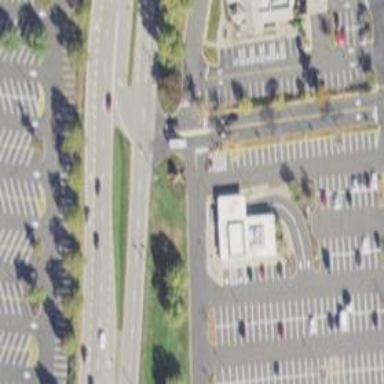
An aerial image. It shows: Asphalt road with secondary link designation.